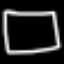
Label: square